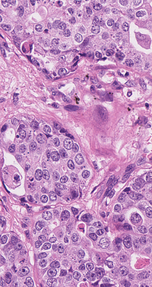
Tumor epithelial tissue: yes
Tumor-associated stroma tissue: yes
Normal tissue: no